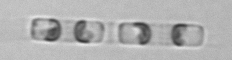
Label: Skeletonema